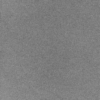
Label: dusty